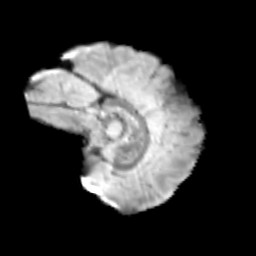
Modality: T2w
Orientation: sagittal
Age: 11
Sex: female
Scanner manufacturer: siemens
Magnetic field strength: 3 T
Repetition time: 3.8 s
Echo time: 0.07 s